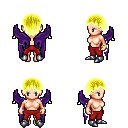
a pixel art fantasy rpg character, female body template, human, light skin, purple wings, red pants, gold plain hairstyle, bracelets, metal boots, four views (front, back, left, right), 2x2 character sprite sheet, small pixel art, hard edges, no anti-aliasing